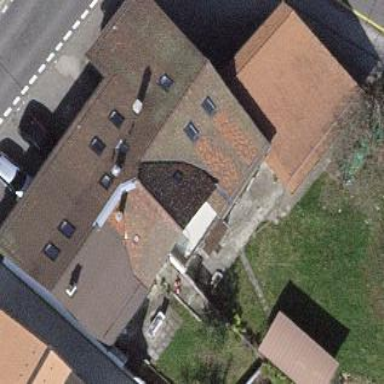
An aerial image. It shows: Simple house.